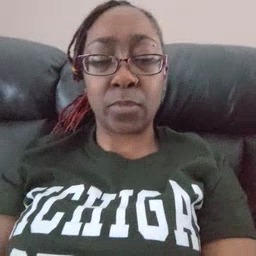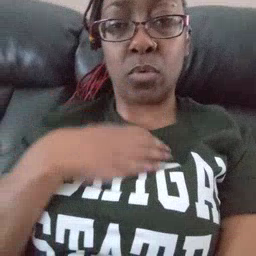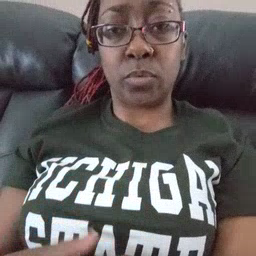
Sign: hungry